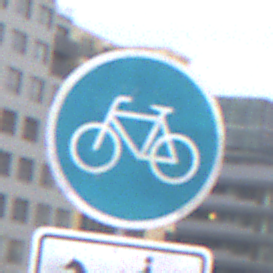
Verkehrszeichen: Radweg
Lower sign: MehrspurigeFahrzeugeFrei9
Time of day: Midday
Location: Outdoor (Urban)
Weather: Overcast
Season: NotSpecified
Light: Natural